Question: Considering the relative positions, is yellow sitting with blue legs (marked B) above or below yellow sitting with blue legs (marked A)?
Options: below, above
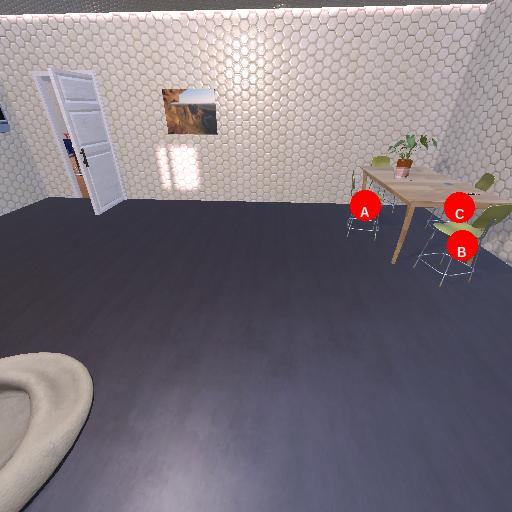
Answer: below